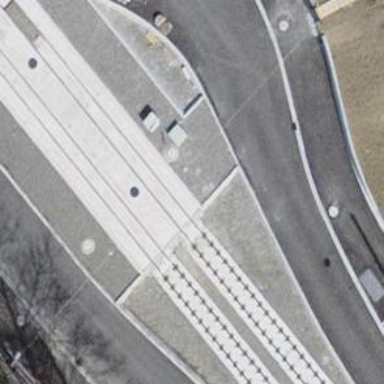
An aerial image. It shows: Tram crossing on the railway.